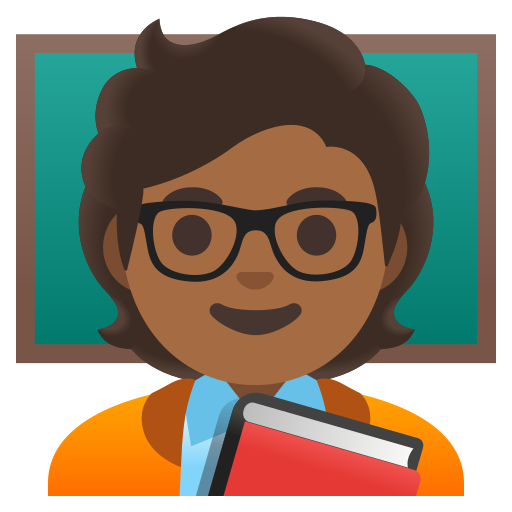
Emoji: 🧑🏾‍🏫